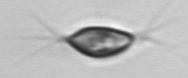
Label: Chrysochromulina